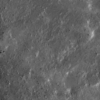
Label: not_dusty